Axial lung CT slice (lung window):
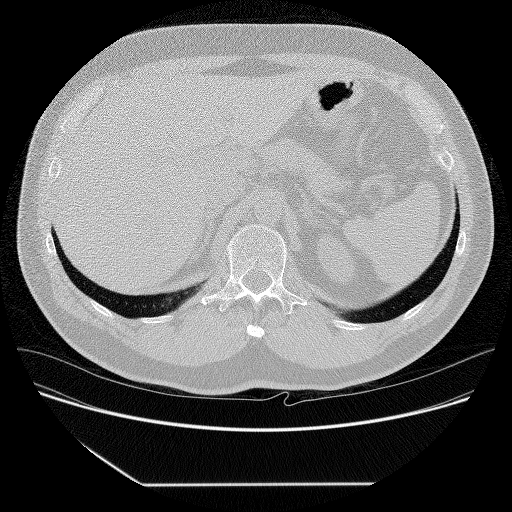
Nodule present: no